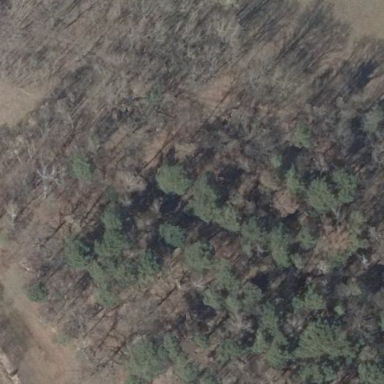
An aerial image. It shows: Forest area with mix of leaf types and cycles.